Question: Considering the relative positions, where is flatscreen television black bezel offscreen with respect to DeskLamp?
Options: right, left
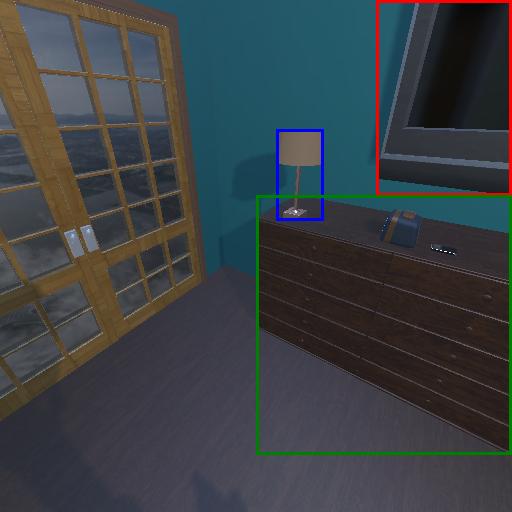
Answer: right